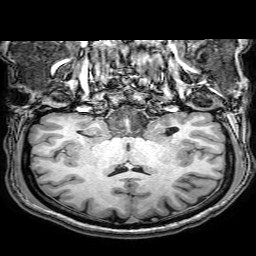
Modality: T1w
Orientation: sagittal
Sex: male
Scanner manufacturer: philips
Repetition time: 0.008224 s
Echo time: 0.0038 s